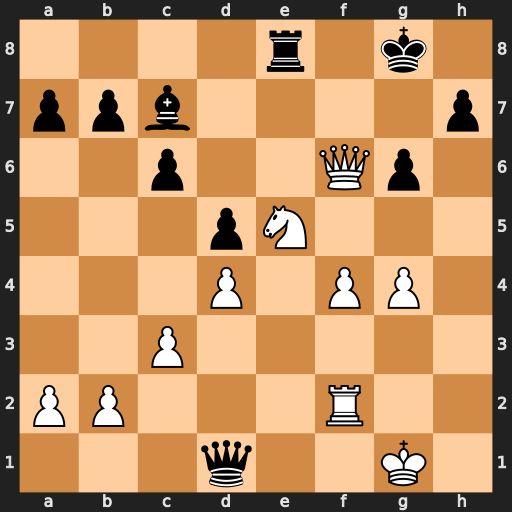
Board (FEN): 4r1k1/ppb4p/2p2Qp1/3pN3/3P1PP1/2P5/PP3R2/3q2K1
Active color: w
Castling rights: -
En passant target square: -
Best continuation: Kh2 Rf8 Qe6+ Kh8 Qe7